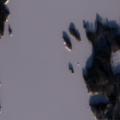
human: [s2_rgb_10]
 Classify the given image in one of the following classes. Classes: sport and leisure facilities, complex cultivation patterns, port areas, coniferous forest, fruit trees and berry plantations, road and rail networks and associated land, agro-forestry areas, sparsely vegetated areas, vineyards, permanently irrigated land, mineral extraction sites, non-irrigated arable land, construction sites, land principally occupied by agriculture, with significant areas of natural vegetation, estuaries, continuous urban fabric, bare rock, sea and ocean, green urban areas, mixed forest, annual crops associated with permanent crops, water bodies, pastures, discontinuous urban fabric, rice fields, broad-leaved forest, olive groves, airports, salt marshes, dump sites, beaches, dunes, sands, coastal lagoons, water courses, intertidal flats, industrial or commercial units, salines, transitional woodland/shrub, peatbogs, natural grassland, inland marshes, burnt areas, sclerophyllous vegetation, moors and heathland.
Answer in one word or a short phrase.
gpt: coniferous forest, mixed forest, water bodies